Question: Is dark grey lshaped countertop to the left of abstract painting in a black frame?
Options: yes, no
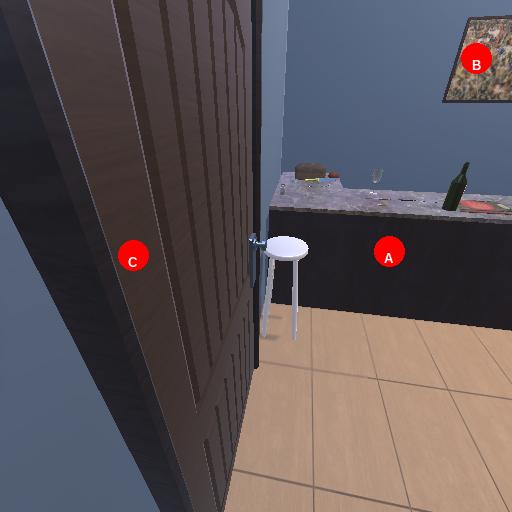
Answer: yes